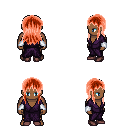
a pixel art fantasy rpg character, male body template, human, dark skin, purple robe, gold greaves, red unkempt hairstyle, white cloth bracers, maroon shoes, four views (front, back, left, right), 2x2 character sprite sheet, small pixel art, hard edges, no anti-aliasing